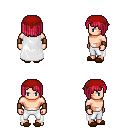
a pixel art fantasy rpg character, male body template, human, light skin, white cape, white pants, ruby red pageboy hairstyle, red bandana, leather bracers, brown slippers, four views (front, back, left, right), 2x2 character sprite sheet, small pixel art, hard edges, no anti-aliasing